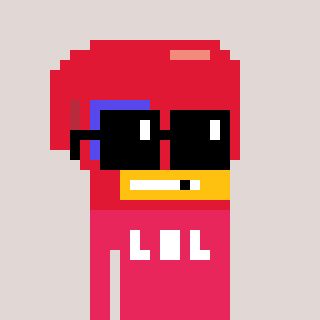
a pixel art character with square black sunglasses, a boxing glove-shaped head and a redpinkish-colored body on a warm background